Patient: sex M, age 78
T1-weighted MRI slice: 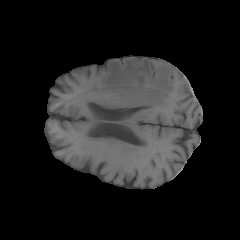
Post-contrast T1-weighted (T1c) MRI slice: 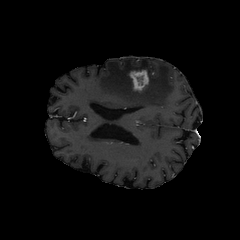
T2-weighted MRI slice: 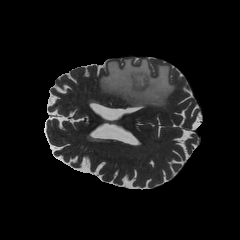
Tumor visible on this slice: yes
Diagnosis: Glioblastoma, IDH-wildtype
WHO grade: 4